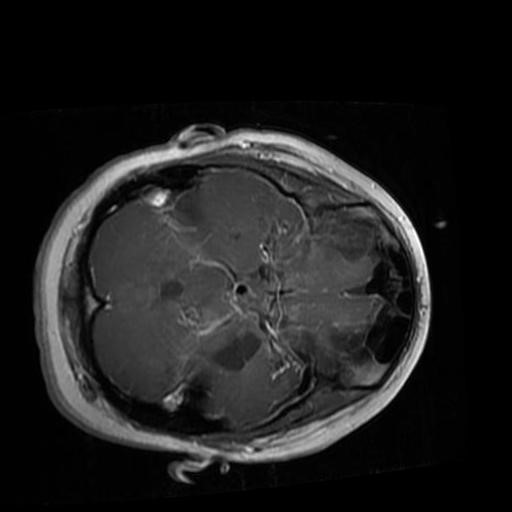
Label: brain_glioma